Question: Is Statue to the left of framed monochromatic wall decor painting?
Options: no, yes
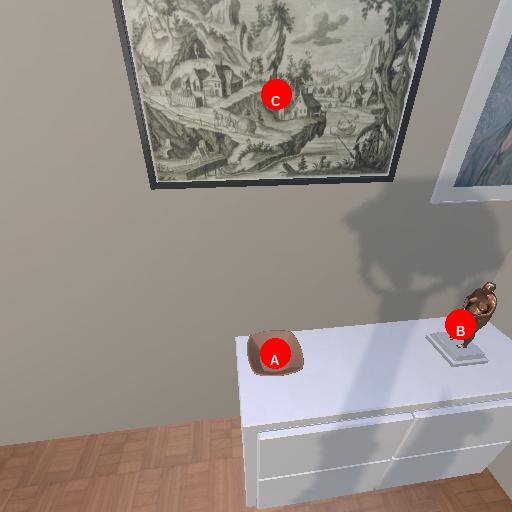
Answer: no